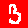
Digit: 3